高三 · 逻辑题
现有灰色与白色的卡片各八张, 分别写有数字 1 到 8 . 甲、乙、丙、丁四个人每人面前摆放四张,并按从小到大的顺序自左向右排列 (当灰色卡片和白色卡片数字相同时, 白色卡片摆在灰色卡片的右侧）．如图，甲面前的四张卡片已经翻开，则写有数字 4 的灰色卡片是 \$ \qquad \$ . (填写字母)

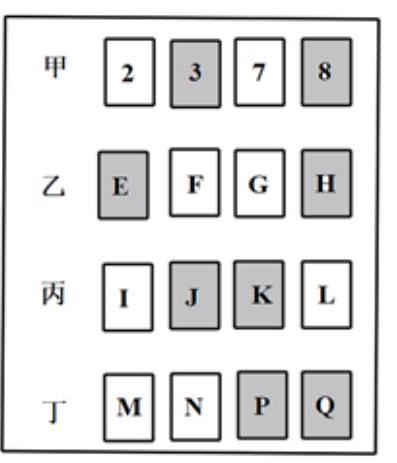
答案: $\mathrm{K}$
解析: 由题得 $E=1, J=2, L=8$,假设 $H=4$,则 $F=3, G=4$,此时白色的在灰色的的左边, 不符合题意, 所以假设不成立.假设 $K=4$, 则由题得:白 2 , 灰 3 , 白 7 , 灰 8 ;灰 1 , 白 5 , 白 6 , 灰 7 ;白 1 , 灰 2 , 灰 4 , 白 8 ;白 3 , 白 4 , 灰 5 , 灰 6 .故答案为: $K$.